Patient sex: M
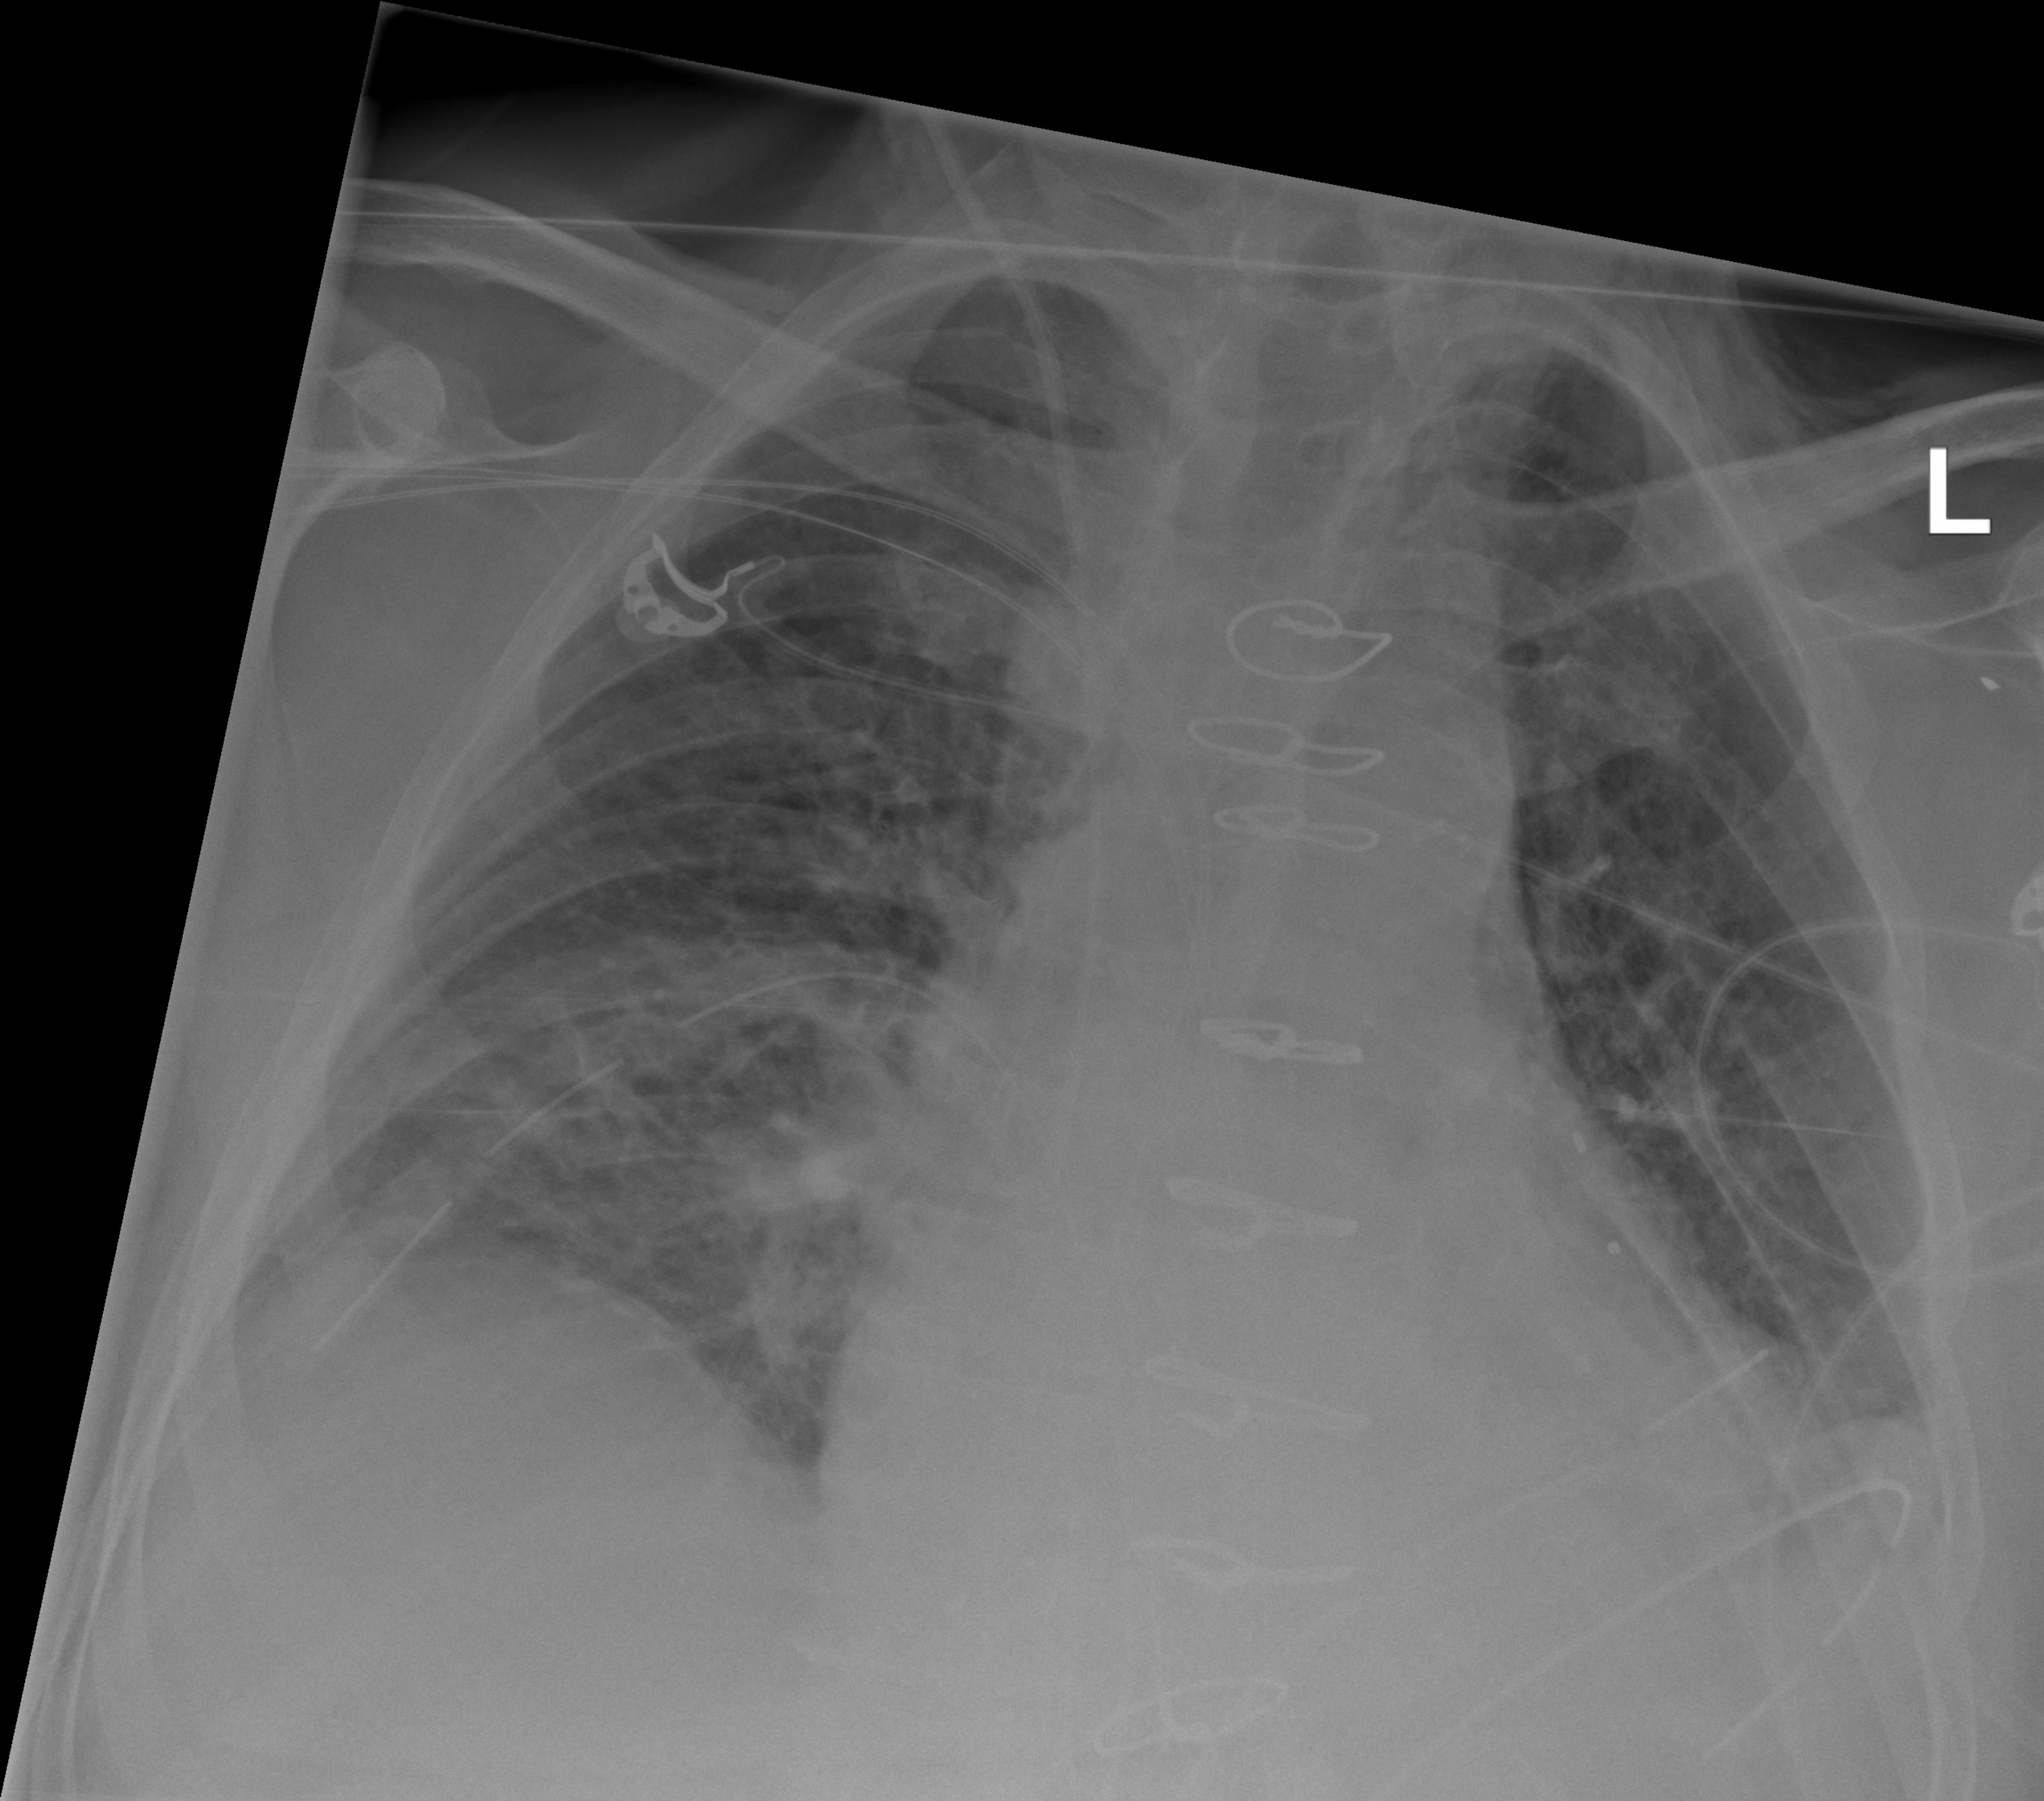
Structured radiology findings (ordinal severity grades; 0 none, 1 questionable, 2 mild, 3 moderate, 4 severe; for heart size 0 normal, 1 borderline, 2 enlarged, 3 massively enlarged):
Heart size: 2
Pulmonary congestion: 2
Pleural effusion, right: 0
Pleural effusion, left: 0
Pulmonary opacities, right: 2
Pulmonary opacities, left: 0
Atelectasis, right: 2
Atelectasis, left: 2